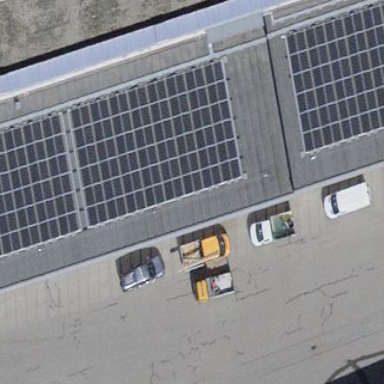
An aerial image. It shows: Solar power generator using photovoltaic method with solar photovoltaic panel types.